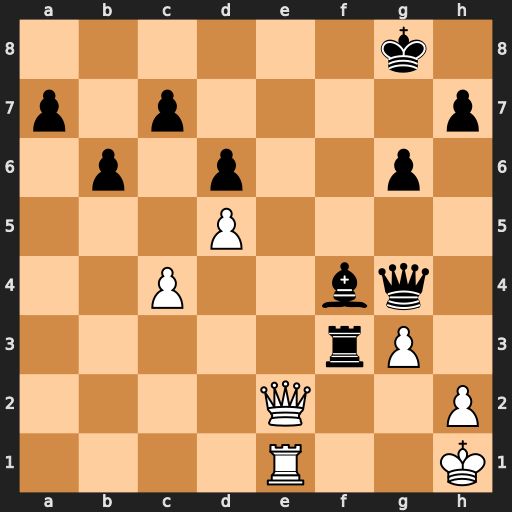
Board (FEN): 6k1/p1p4p/1p1p2p1/3P4/2P2bq1/5rP1/4Q2P/4R2K
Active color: w
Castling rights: -
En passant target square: -
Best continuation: Qe8+ Kg7 Re7+ Kh6 Qf8+ Kg5 h4+ Qxh4+ gxh4+